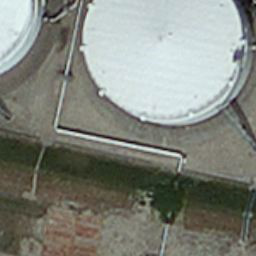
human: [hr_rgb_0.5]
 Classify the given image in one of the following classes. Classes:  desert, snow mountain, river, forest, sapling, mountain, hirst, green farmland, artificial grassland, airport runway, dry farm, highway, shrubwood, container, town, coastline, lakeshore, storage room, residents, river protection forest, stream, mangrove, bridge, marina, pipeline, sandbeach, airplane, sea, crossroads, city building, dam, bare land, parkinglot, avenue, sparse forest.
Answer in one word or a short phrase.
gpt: storage room